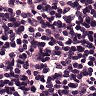
Metastatic tissue present: no